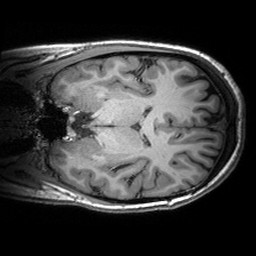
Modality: T1w
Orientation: coronal
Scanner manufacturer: siemens
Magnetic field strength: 3 T
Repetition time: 2.53 s
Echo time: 0.00299 s